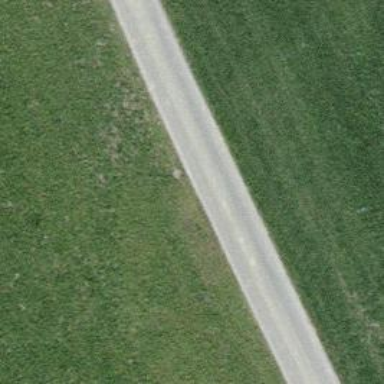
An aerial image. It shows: Unclassified road with asphalt surface.